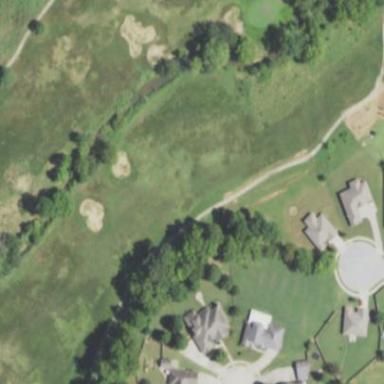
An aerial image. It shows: Grassy area designated as golf fairway.